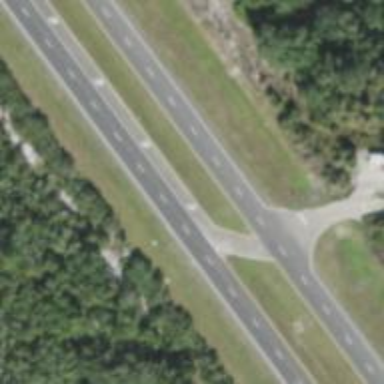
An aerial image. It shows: Primary link highway.